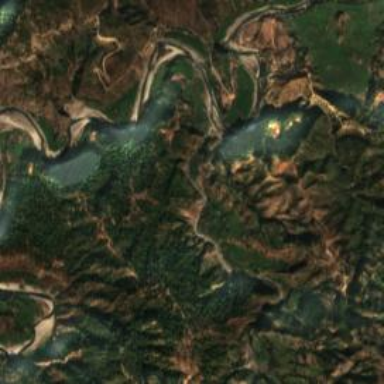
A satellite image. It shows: Beautiful view of river.